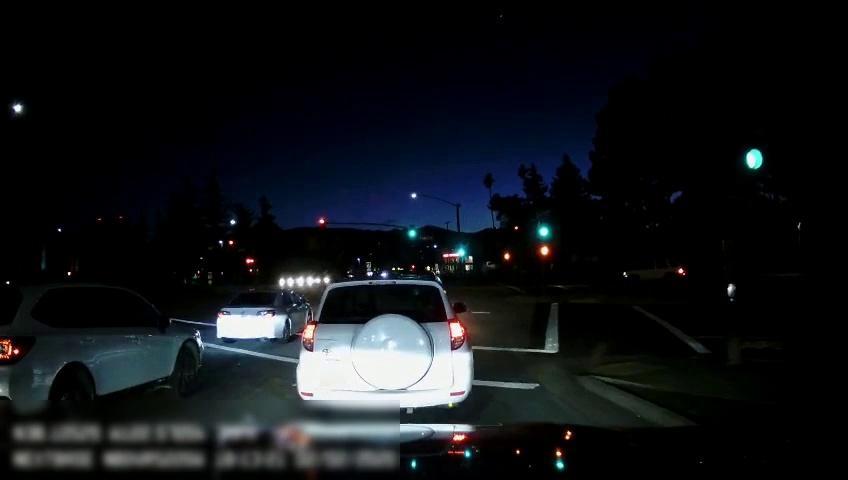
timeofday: Night
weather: Other
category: Drivable Space
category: Vehicles | SUV
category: Vehicles | SUV
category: Vehicles | SUV
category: Vehicles | Car
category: Vehicles | SUV
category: Vehicles | SUV
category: Vehicles | SUV
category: Lanes | Current Lane
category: Lanes | Alternate Lane
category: Lanes | Alternate Lane
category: Traffic | Lights
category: Traffic | Lights
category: Traffic | Lights
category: Traffic | Lights
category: Traffic | Lights
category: Traffic | Lights
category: Traffic | Lights
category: Traffic | Lights
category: Traffic | Lights